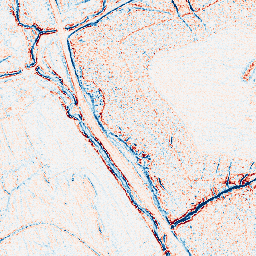
Category: edge_preserving
Decomposition family: bilateral
Decomposition parameters: d: 5
sigma_color: 100
sigma_space: 150
Upsampling method: area
Upsampling parameters: scale: 2
Upsampling scale: 2